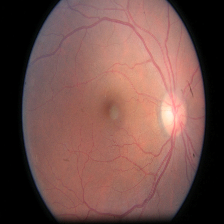
Diabetic retinopathy grade: Moderate